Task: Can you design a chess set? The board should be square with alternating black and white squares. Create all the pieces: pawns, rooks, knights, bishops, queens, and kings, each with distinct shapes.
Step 3201:
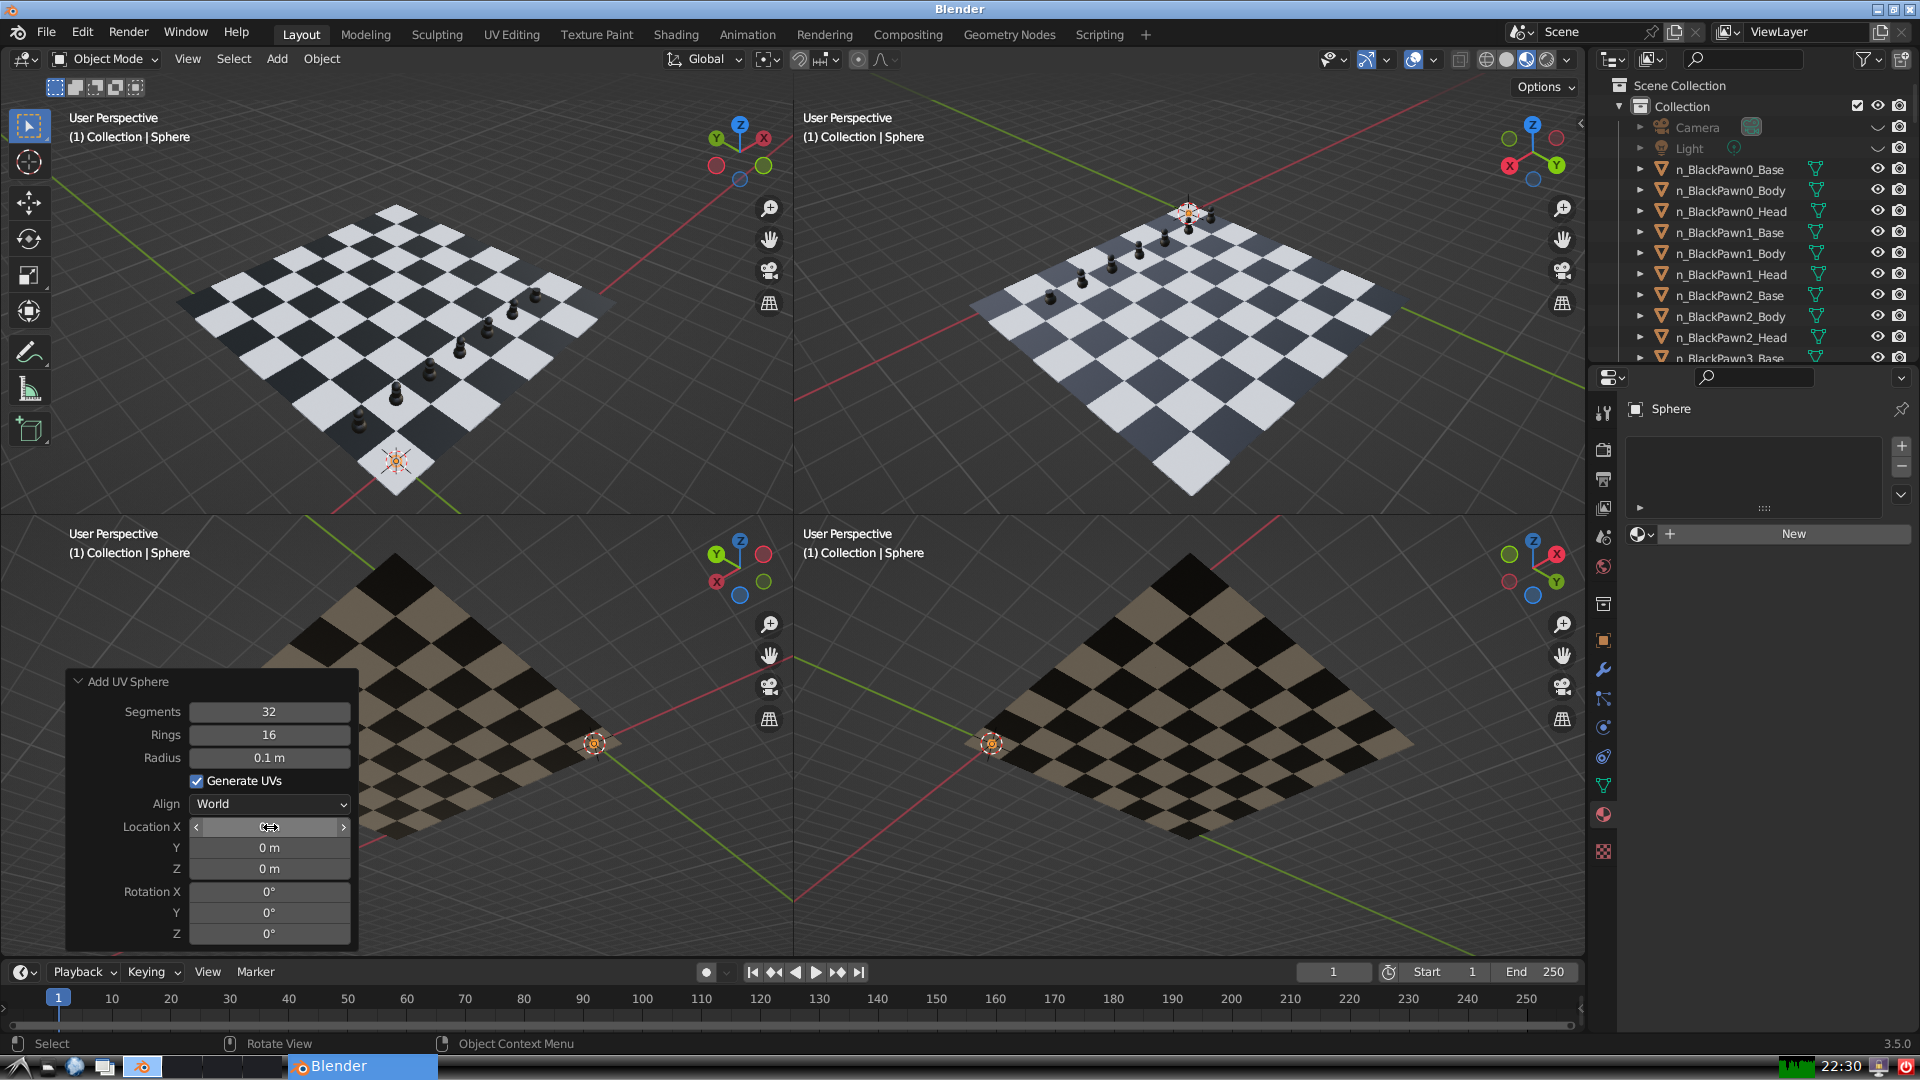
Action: click: no